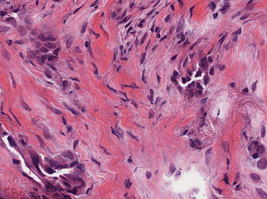
Tumor epithelial tissue: yes
Tumor-associated stroma tissue: yes
Normal tissue: no